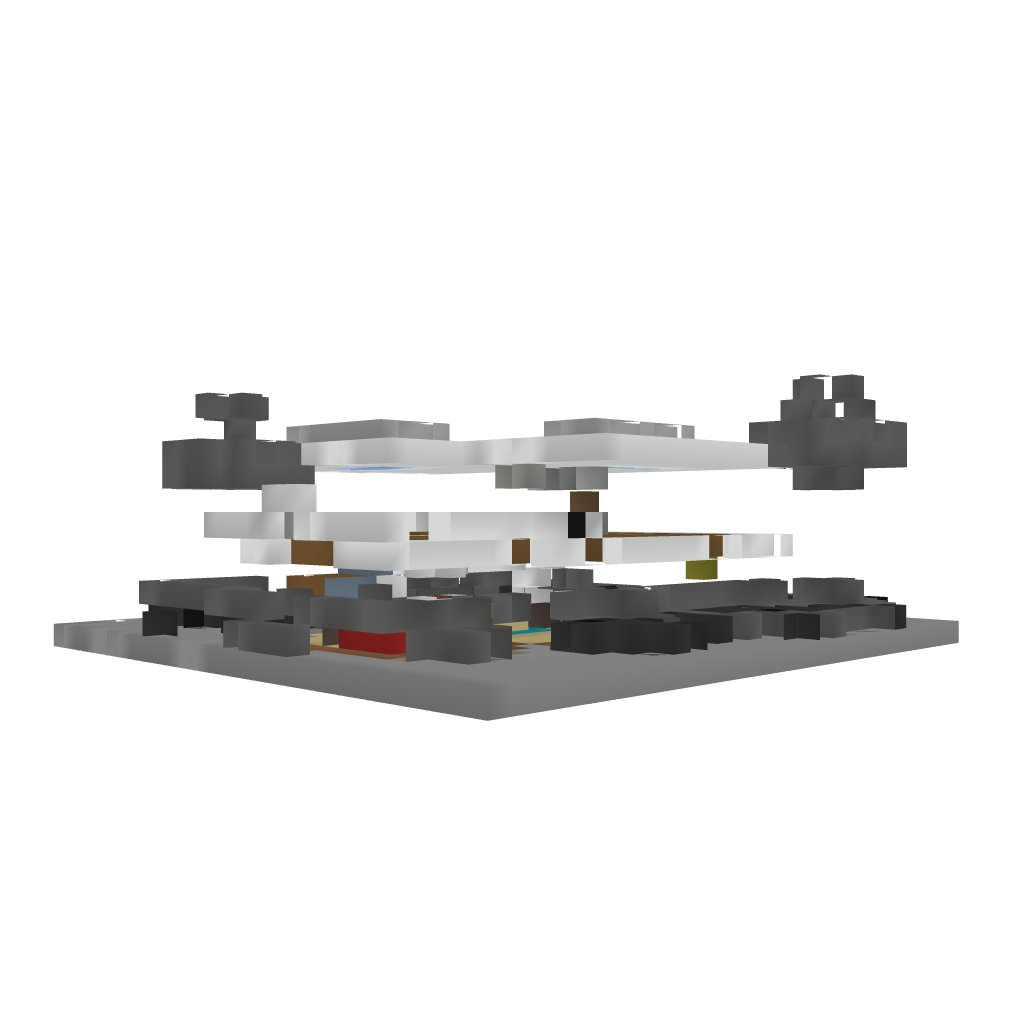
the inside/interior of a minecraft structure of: Modern Dream | 1.6.2